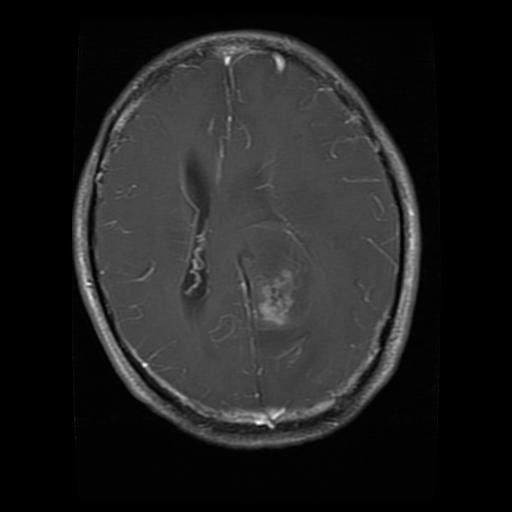
Label: glioma